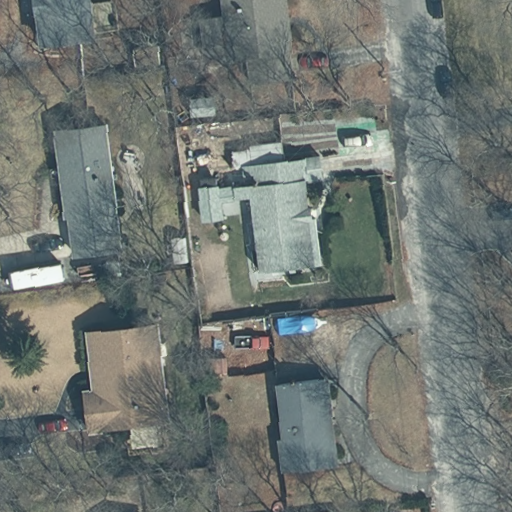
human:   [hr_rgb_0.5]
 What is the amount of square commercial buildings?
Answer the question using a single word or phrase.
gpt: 0

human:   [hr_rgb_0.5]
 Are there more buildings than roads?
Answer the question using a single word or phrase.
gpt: yes

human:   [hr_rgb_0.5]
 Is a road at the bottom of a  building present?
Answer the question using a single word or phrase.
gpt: yes

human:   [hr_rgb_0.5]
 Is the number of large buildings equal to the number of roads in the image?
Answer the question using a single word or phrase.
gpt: no

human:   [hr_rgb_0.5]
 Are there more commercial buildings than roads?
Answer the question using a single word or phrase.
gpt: no

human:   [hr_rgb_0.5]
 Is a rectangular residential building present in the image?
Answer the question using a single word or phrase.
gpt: yes

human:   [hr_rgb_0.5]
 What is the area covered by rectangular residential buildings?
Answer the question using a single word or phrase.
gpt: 659m2

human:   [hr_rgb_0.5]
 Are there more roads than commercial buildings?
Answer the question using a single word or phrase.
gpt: yes

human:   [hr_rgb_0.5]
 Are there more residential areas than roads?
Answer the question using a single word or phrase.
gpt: no

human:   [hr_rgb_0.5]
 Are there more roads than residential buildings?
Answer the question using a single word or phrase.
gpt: no

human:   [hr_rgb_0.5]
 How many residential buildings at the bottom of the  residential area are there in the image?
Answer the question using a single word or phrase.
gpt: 6

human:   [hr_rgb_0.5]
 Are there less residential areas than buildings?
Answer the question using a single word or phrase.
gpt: yes

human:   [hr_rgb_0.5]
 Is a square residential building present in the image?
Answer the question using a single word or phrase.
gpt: no

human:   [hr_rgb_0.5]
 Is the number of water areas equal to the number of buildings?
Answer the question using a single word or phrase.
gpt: no

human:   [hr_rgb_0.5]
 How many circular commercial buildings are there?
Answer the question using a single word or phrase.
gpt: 0

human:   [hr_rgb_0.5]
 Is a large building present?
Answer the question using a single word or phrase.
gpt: no

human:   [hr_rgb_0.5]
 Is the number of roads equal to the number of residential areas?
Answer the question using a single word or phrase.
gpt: yes

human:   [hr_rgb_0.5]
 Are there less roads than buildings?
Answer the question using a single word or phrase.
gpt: yes

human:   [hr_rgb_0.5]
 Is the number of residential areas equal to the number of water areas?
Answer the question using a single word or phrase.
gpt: no

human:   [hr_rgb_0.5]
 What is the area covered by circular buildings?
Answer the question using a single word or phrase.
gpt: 0m2

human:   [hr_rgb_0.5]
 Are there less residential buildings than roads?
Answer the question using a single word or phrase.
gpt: no

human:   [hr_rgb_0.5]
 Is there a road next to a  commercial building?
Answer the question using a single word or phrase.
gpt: no

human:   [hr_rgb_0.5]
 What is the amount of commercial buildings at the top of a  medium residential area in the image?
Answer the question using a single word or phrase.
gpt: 0

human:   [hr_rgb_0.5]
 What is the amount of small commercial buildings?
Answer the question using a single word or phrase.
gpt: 0

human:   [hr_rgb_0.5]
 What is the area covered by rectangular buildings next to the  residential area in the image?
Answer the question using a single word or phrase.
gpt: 659m2

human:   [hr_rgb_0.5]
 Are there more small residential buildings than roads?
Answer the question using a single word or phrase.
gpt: no

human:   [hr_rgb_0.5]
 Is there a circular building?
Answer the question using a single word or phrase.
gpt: no

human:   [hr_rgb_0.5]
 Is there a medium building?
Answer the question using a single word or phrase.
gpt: yes

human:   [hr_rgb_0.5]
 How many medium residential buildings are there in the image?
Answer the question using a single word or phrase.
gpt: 5

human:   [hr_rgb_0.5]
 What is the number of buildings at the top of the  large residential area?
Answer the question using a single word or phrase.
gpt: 0

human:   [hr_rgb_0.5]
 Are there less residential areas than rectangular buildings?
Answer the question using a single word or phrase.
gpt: yes

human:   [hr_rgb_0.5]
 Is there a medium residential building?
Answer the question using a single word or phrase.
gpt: yes

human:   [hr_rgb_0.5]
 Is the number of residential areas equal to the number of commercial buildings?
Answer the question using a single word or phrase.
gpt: no

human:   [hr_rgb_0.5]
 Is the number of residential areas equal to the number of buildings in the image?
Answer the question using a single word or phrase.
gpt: no

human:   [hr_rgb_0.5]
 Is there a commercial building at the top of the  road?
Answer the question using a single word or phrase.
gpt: no

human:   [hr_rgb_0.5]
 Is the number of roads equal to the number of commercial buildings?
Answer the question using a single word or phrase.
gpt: no